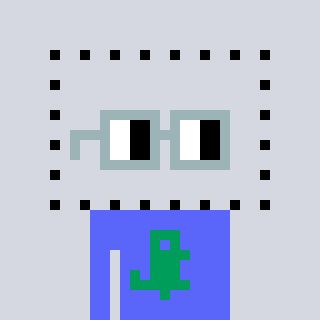
a pixel art character with square dark gray glasses, a void-shaped head and a purple-colored body on a cool background